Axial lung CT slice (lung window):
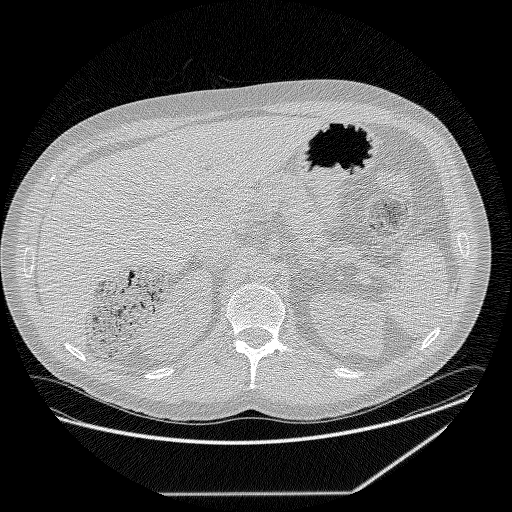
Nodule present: no